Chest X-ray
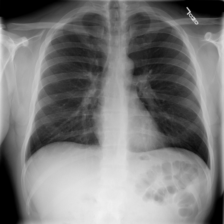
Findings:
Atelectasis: negative
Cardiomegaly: negative
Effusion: negative
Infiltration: negative
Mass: negative
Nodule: negative
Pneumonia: negative
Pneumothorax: negative
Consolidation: negative
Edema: negative
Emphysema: negative
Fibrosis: negative
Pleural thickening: negative
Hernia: negative